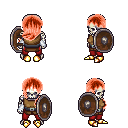
a pixel art fantasy rpg character, male body template, skeleton, leather chest armor, red pants, red left-swept hairstyle, white cloth bracers, gold boots, shield, four views (front, back, left, right), 2x2 character sprite sheet, small pixel art, hard edges, no anti-aliasing